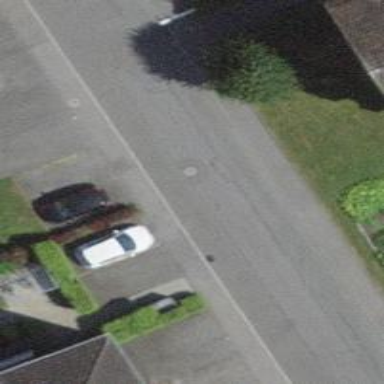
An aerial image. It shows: Street side parking area.